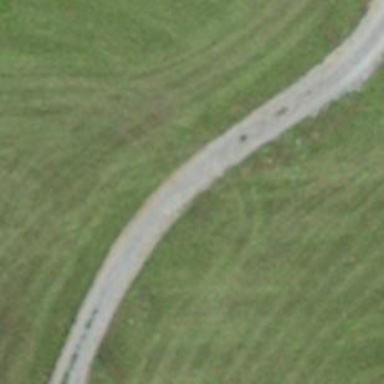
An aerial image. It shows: Track road with grade1 tracktype. The road has concrete lanes.